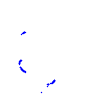
Particle: kaon